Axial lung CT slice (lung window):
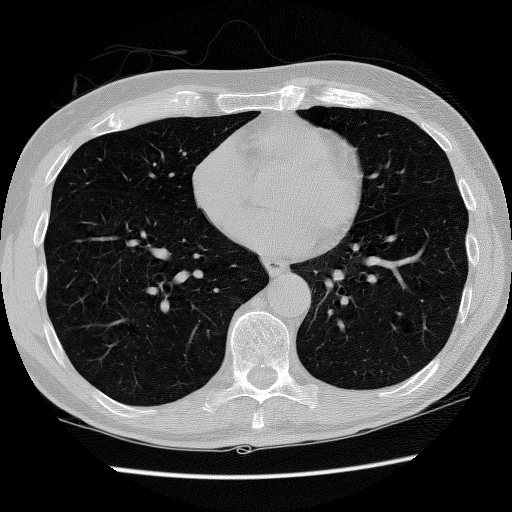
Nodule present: no